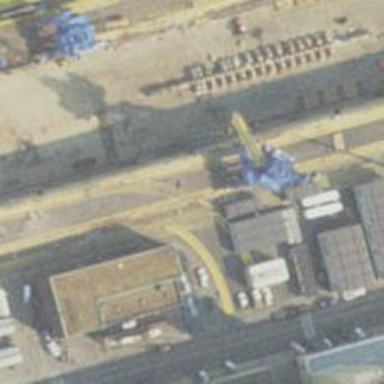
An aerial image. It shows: Monorail railway passing through service yard.